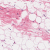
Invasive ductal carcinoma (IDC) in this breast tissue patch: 0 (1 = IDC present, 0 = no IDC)